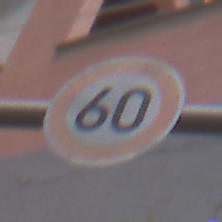
Verkehrszeichen: Geschwindigkeit60
Umgebung: Outdoor, Urban
Tageszeit: Midday
Wetter: Overcast
Licht: Natural
Jahreszeit: NotSpecified
Kontrast: LowContrast